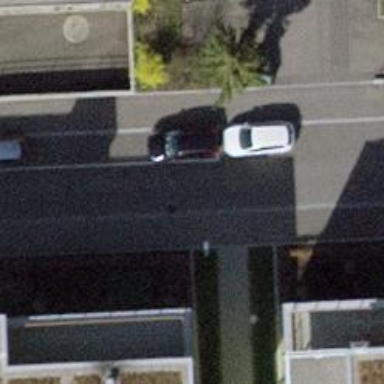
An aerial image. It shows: Residential road with sidewalks on both sides. On-street parallel parking is available on the left lane.